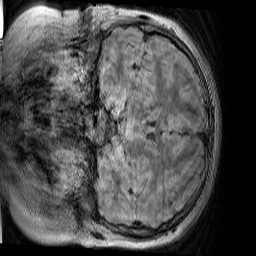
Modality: FLAIR
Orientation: coronal
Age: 10
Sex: male
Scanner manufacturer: siemens
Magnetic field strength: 3 T
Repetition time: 5 s
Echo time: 0.388 s